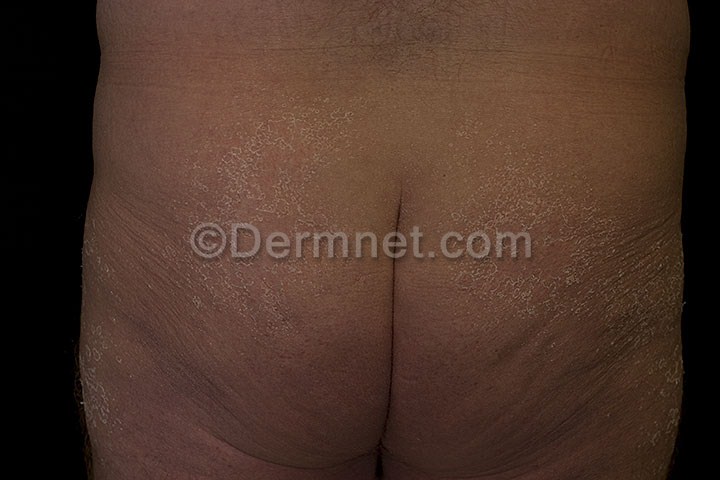
Disease: Eczema Photos